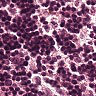
Metastatic tissue present: no